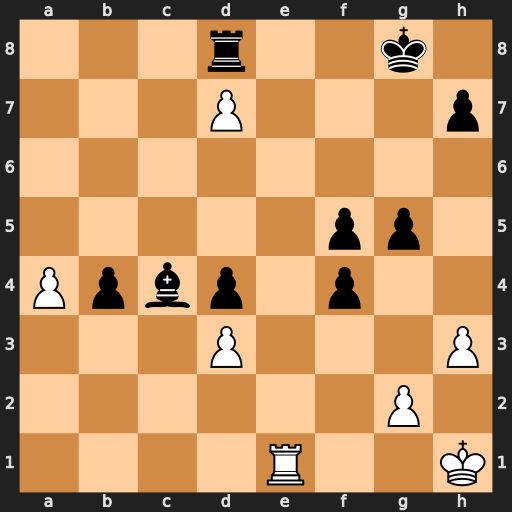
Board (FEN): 3r2k1/3P3p/8/5pp1/Ppbp1p2/3P3P/6P1/4R2K
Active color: w
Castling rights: -
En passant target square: -
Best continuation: Re8+ Kg7 Rxd8